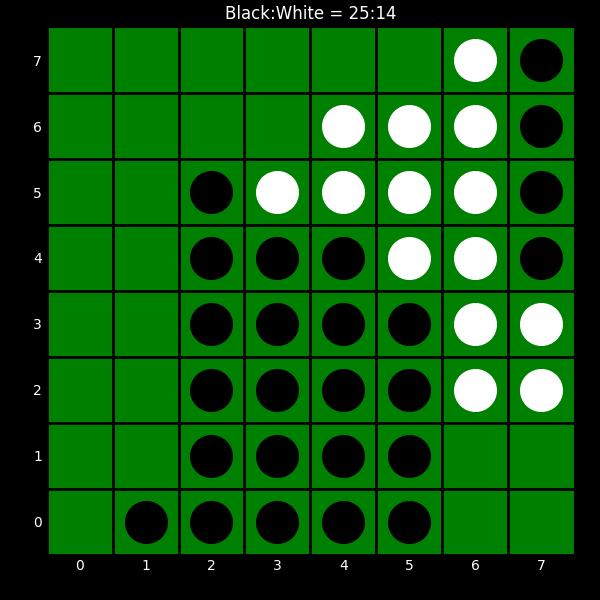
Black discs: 25
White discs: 14